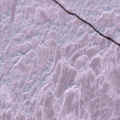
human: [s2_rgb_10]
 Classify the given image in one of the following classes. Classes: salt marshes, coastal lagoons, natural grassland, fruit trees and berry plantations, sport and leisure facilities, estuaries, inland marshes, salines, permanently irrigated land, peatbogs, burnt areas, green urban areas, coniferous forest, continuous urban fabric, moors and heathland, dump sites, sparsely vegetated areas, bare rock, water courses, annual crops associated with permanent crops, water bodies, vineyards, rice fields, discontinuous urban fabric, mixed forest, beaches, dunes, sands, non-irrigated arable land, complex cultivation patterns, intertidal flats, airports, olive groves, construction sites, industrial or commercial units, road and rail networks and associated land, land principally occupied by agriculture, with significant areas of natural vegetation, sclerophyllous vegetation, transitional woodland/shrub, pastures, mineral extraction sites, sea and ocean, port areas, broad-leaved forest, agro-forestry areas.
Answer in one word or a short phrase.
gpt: sea and ocean